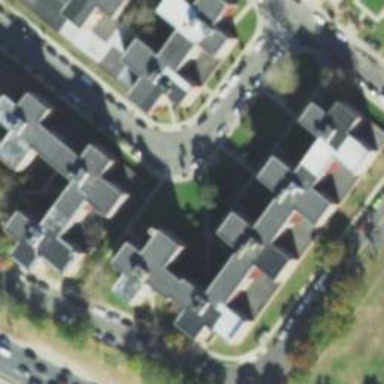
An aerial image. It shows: Residential road with asphalt surface and separate sidewalk.